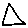
Label: triangle